Field crop: maize
Growth stage: 1
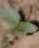
Species: datura